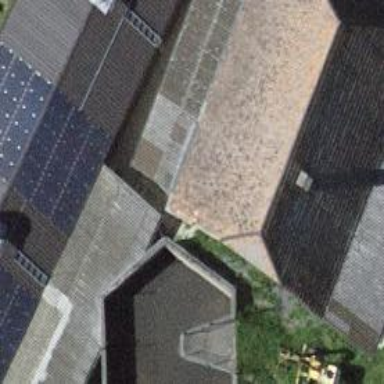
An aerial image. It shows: Barn.